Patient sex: M
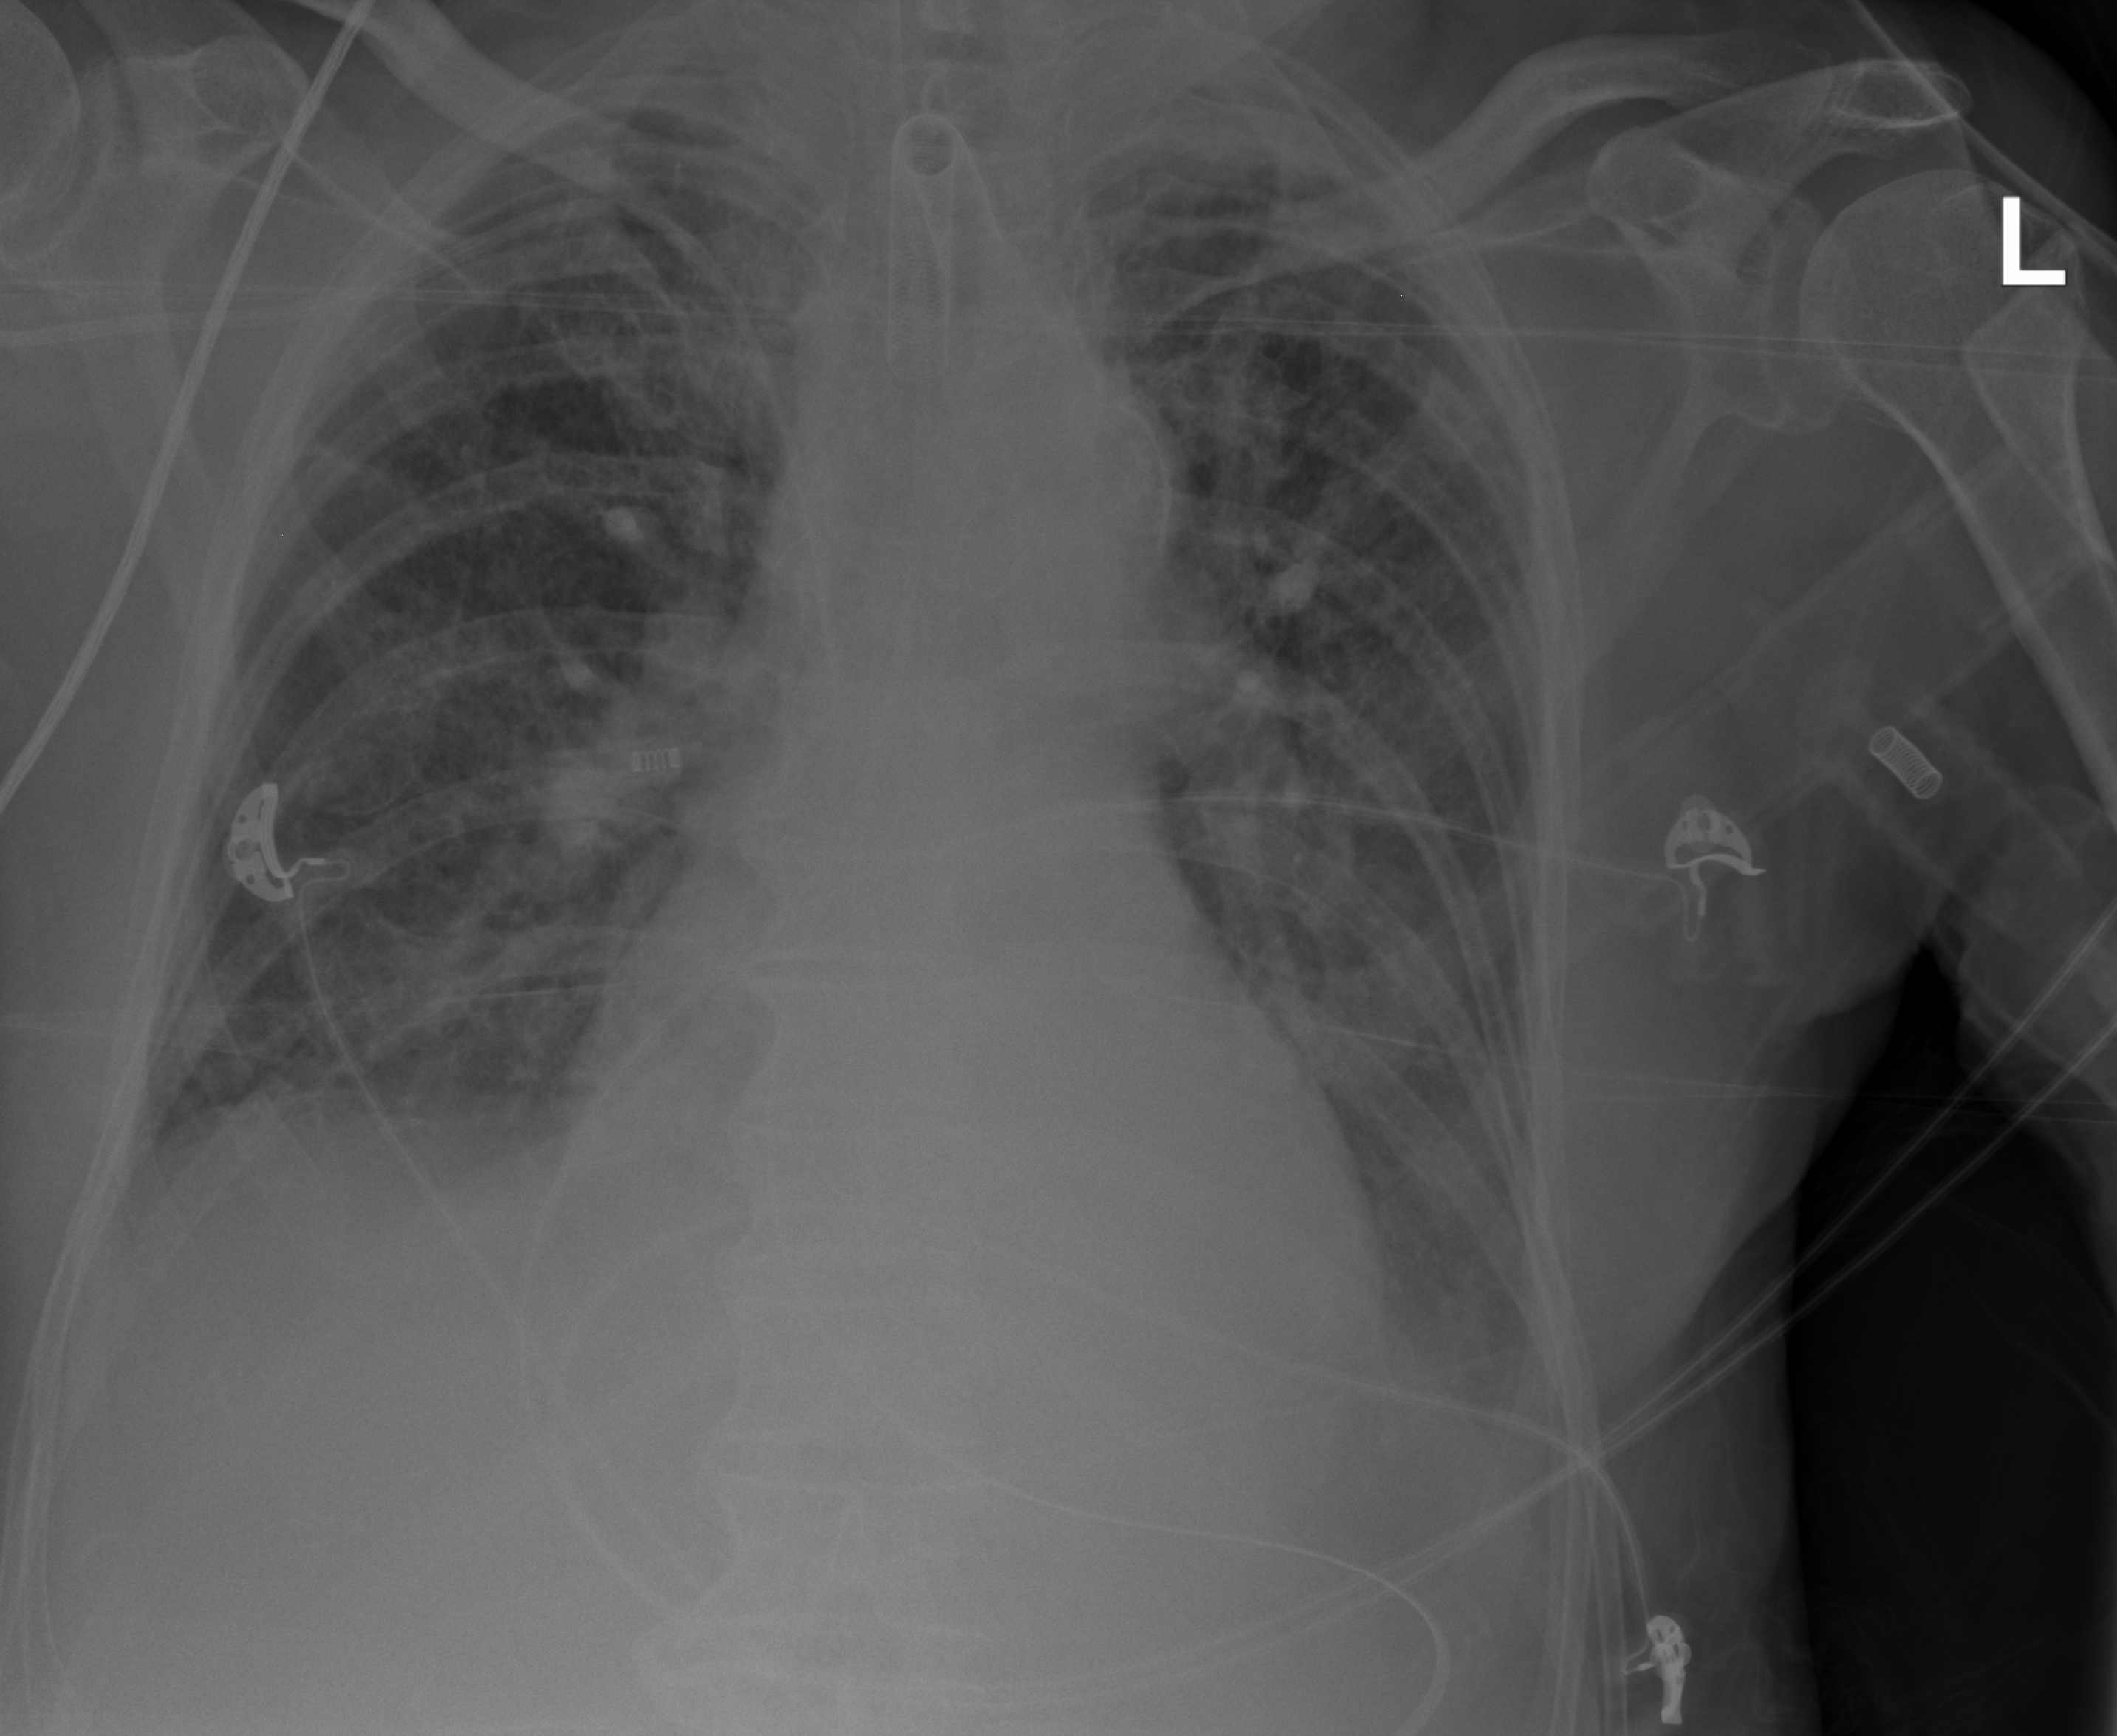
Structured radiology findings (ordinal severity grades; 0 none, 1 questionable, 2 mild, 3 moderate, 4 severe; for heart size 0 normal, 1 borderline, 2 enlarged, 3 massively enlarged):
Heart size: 0
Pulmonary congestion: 3
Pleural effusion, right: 0
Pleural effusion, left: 2
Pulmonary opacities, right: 1
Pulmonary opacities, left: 1
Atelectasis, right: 2
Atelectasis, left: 2